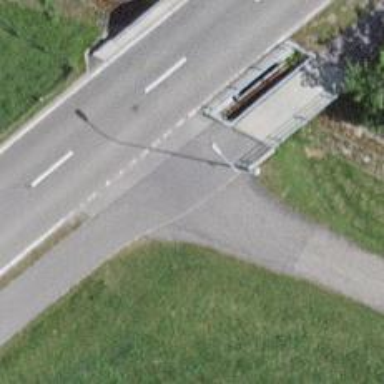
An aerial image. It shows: Asphalt footway.